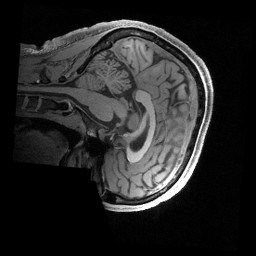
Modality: T1w
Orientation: sagittal
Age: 26
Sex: male
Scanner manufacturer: siemens
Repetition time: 2.4 s
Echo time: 0.00231 s